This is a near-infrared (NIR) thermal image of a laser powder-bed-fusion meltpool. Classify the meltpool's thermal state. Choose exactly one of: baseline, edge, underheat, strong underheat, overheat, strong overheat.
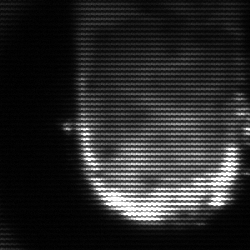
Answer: baseline